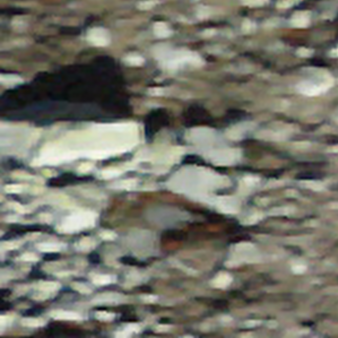
Label: other